Question: I'm trying to group a collection of custom entity object by username, then by position. For a specific user, when I get to the second 'groupby', I always get the error:
"At least one object must implement IComparable."
The user in question has a username "#gill'n it". When I execute the first "GroupBy" on that suername, it returns an anonymous type of Count=6, which is correct, but the number of elements in the type is 8 where the final two are null. I think those final two nulls are causing my problem, but I can't figure out where they're coming from.
'''
List<CheatSheet> allRelevantCheatSheets = CheatSheet.GetCheatSheets(Globals.FOOString) // only grade football sheets
.Where(x => x.Username != String.Empty) // only grade user sheets
.Where(x => x.SeasonCode == currrentFOOSeason) // only grade sheet for the current season
.Where(x => x.LastUpdated < kickoffDate) // only grade sheets before the kickoff date
.Where(x => x.Positions.Count == 1) // only grade single-position sheets
.Where(x => (bool)x.MappedProperties[CSProperty.PPRLeague.ToString()] == false) // only grade standard socring sheets
.ToList();
foreach (var userSheetGroup in allRelevantCheatSheets.GroupBy(x => x.Username).OrderBy(x => x.Key))
{
int newCheatSheetID = 0;
groupCounter++;
// then group userSheets by position
foreach (var targetUserPositionalSheetGroup in userSheetGroup.GroupBy(x => x.Positions[0]).OrderBy(x => x.Key))
{
// finally limit the type of sheet returned to only 1 (the latest one ordered by date), must cast to list in order to avoid casting error, then take first item
CheatSheet userTopPositionSheet = (CheatSheet)targetUserPositionalSheetGroup.OrderBy(x => x.CheatSheetID).OrderBy(x => x.Positions[0]).OrderByDescending(x => x.LastUpdated).Take(1).ToList()[0];
newCheatSheetID = ArchiveCheatSheet(userTopPositionSheet);
if (newCheatSheetID == 0)
{
errorCounter++;
}
else
{
sheetCounter++;
ArchiveCheatSheetItems(userTopPositionSheet.CheatSheetID, newCheatSheetID);
}
}
}
'''

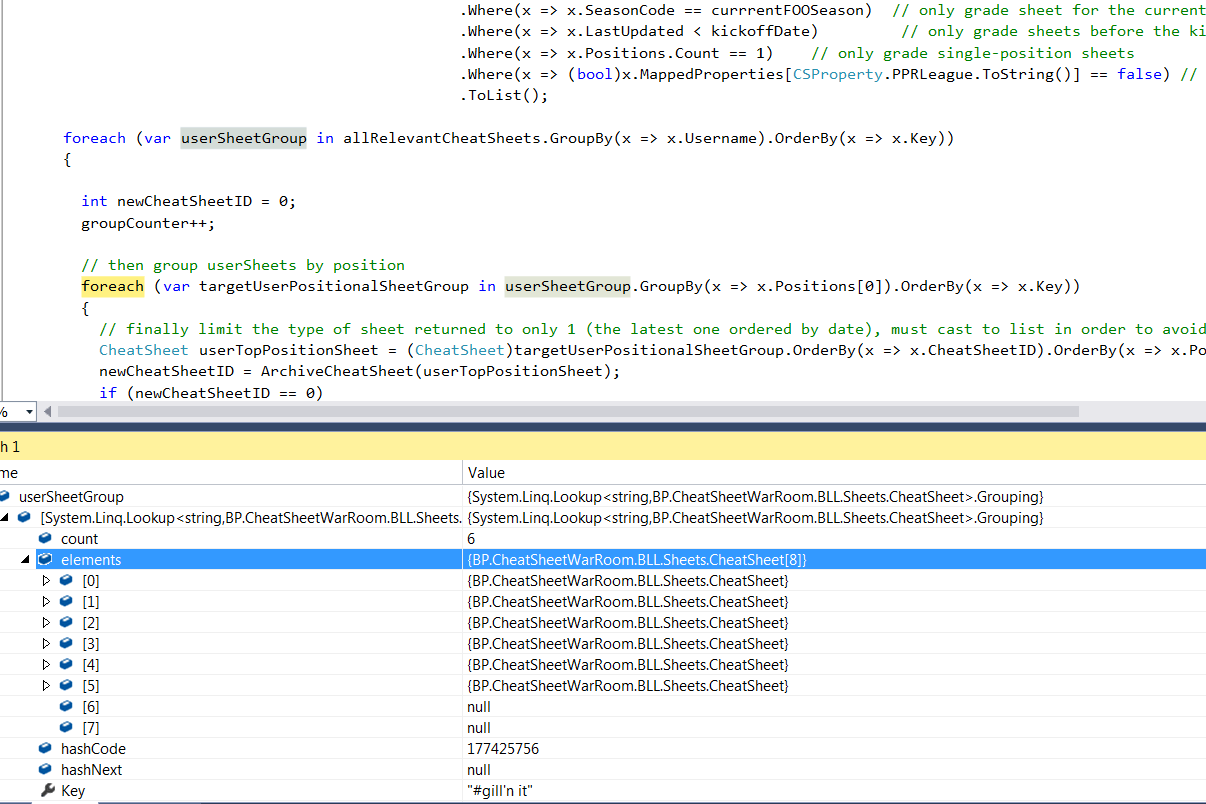
Answer: First, the 'null' values are a red herring. Internal implementations of collections in .NET often seem to have underlying element counts that are powers of two, likely to maintain <URL> in collection manipulation operations. The count of 6 is correct.
Second, if the type of 'x.Positions<URL>. Or, if you have ownership of the type of 'x.Positions[0]', modify it to implement 'IComparable'.